RGB frame:
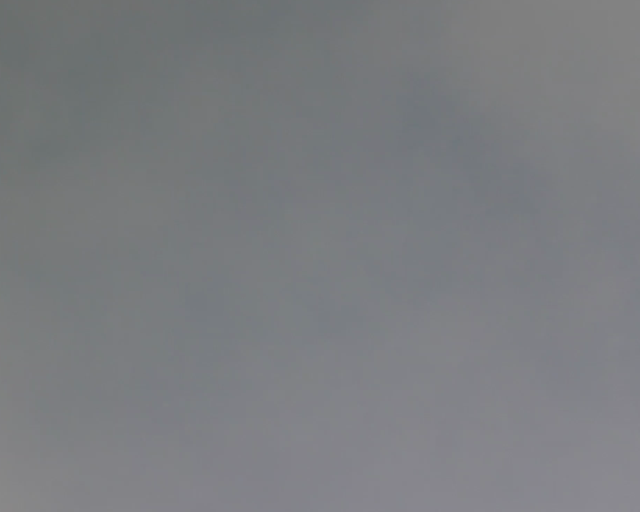
Thermal frame:
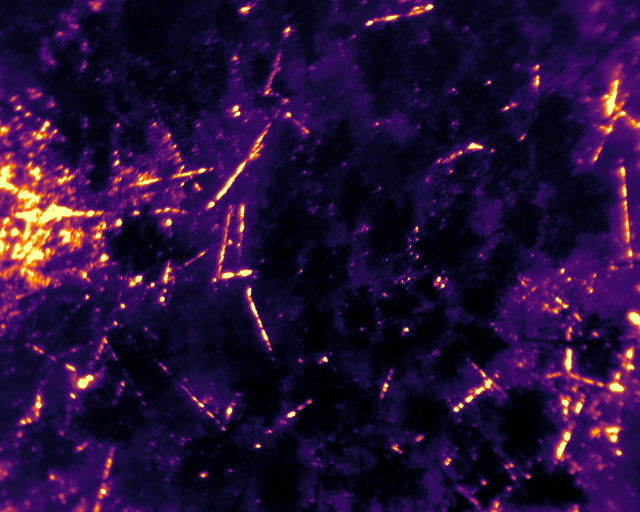
Captured: 2026-02-27 02:40:35
Pixels at or above 80 °C: 9707 (fraction of frame: 0.02962)